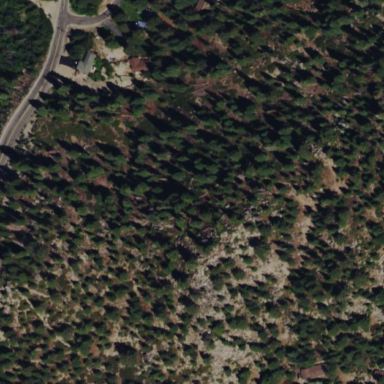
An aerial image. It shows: Evergreen needle-leaved forest.